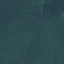
Land use / land cover: Forest